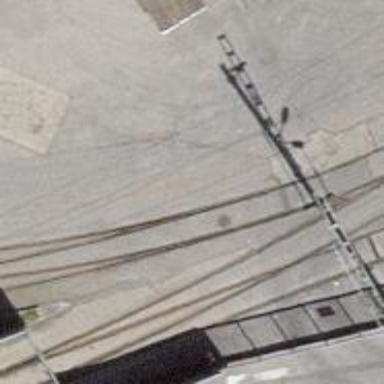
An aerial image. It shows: Railway switch.